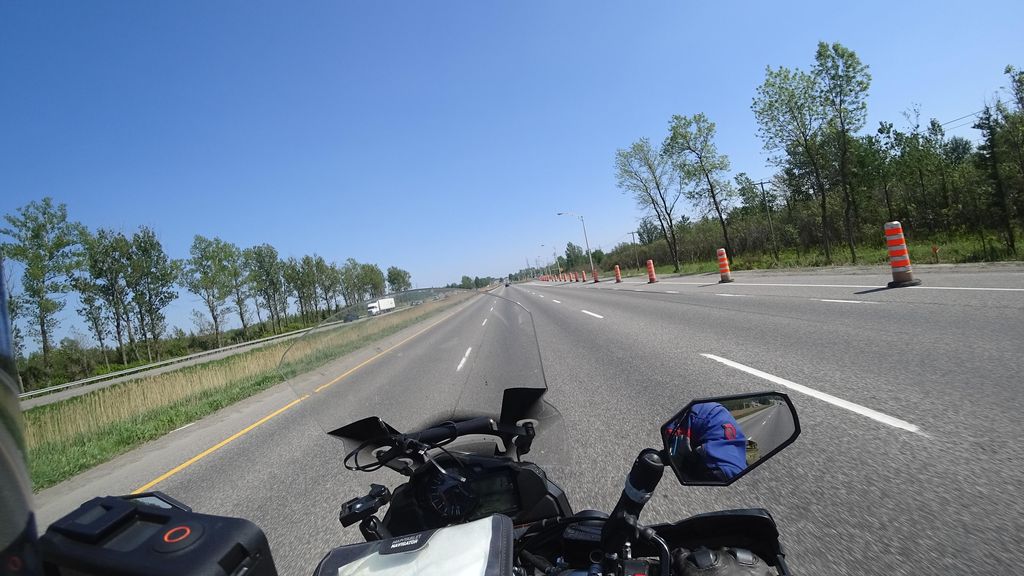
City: quebec_city